Question: I am creating a very very simple spreadsheet type application. It has a grid that draws cells and the user can specify the cell type (text, check box, radio button).
I'm trying to get the text to work out. In the main View class I have:
'''
void CSpreadView::OnInsertText()
{
CEdit* pEdit = new CEdit;
CWnd* pParentWnd = this;
grid.CellType(pEdit, pParentWnd);
Invalidate();
UpdateWindow();
}
'''
I'm passing the parent window because I don't know if there is a way to find the parent window if I'm in another class.
So the function that receives it:
'''
void Grid::CellType(CEdit* pEdit, CWnd* pParentWnd)
{
for (int a=0; a<(int) cells.size(); a++)
{
if(cells[a]->selected)
cells[a]->Type(pEdit, pParentWnd);
}
}
'''
Finally, when the cell is drawn it does:
'''
if(type=="text")
{
CEdit* pEdit = new CEdit;
pEdit->Create(ES_MULTILINE | WS_CHILD | WS_VISIBLE | WS_TABSTOP | WS_BORDER, CRect(x1+10, y1+10, x2-10, y2-10), pParentWnd, 1);
}
'''
The problem: it actually draws the box, however, the text is invisible. When I type it flashes, but when I stop it disappears. Does anyone know why this is happening?
Just so you know, I want the cell to control its type and do the drawing because the user can add/delete rows and columns. That I way I don't need to keep track of what text boxes where previously drawn. The grid is drawn by:
'''
CBrush brush(RGB(color, color, color));
pDC->SelectObject(&brush);
pDC->Rectangle(x1, y1, x2, y2);
'''
This is what I see:

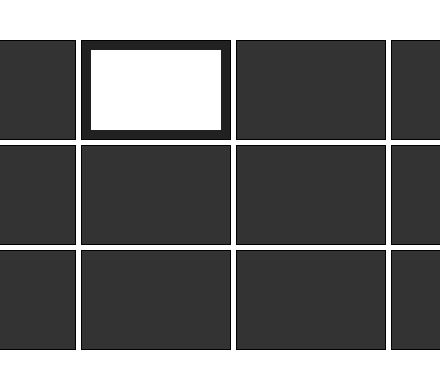
Answer: Don't create child windows on OnPaint(), that is bound for disaster. You need to do your own drawing, you can at most re-use a single CEdit when a single cell.
I take it you're trying to make a grid where each cell is control (window) which will e.g. move along when you scroll in the grid. This will always give visual artifacts (jerky movement) and cause problems when displaying half cells.
You're going to have to derive your own cell types, who do their own drawing (possibly using the DrawFrameControl() API for the more complex types) and who may pop up a child window when the content of the cell is being edited. This is roughly the design used by the fore-mentioned Maunder CGridCtrl.